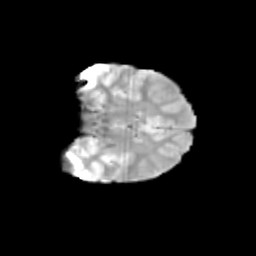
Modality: T2w
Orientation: coronal
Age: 12
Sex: female
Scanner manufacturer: siemens
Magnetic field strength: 3 T
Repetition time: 3.8 s
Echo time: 0.07 s